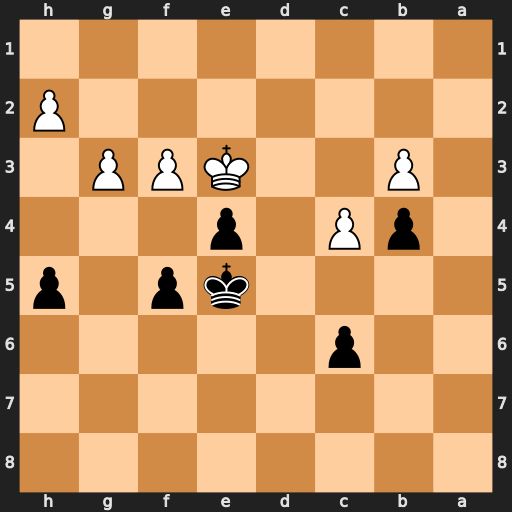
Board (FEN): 8/8/2p5/4kp1p/1pP1p3/1P2KPP1/7P/8
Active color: b
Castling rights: -
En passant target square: -
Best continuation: exf3 Kxf3 Kd4